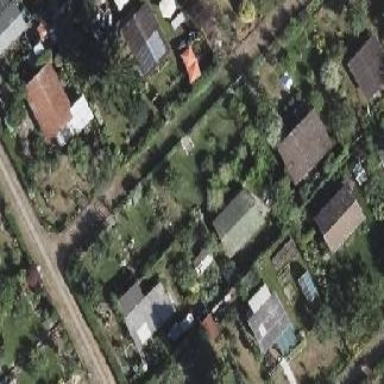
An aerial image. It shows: Plot in the allotments.